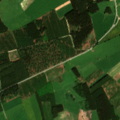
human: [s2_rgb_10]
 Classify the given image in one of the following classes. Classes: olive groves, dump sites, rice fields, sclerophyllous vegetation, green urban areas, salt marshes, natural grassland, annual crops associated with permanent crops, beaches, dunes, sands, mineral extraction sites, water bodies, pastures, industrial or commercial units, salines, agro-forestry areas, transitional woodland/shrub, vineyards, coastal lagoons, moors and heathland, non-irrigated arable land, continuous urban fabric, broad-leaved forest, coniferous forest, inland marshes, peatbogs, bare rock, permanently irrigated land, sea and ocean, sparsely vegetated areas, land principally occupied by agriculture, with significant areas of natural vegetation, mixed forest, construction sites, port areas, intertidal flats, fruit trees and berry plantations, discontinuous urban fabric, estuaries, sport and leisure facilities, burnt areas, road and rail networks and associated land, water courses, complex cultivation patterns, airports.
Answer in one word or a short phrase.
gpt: pastures, complex cultivation patterns, land principally occupied by agriculture, with significant areas of natural vegetation, coniferous forest, mixed forest, transitional woodland/shrub